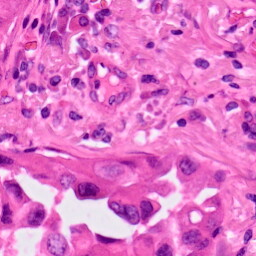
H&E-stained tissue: Lung